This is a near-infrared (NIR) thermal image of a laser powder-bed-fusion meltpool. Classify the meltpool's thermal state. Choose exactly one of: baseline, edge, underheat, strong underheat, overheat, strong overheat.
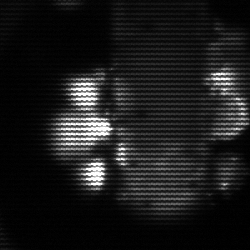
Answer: strong underheat